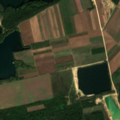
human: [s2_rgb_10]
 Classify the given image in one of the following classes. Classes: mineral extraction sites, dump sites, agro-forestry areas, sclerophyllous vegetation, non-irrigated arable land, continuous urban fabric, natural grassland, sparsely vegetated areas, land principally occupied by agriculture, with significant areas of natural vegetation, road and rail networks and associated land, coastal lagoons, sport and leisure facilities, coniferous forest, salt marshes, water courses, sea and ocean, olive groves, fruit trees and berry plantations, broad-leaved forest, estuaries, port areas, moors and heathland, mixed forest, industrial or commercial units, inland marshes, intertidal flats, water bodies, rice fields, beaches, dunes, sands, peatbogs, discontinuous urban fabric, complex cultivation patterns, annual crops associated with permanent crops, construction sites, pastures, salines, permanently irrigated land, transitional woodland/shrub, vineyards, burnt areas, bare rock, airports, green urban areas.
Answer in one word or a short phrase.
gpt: non-irrigated arable land, land principally occupied by agriculture, with significant areas of natural vegetation, transitional woodland/shrub, water bodies